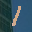
Label: 1